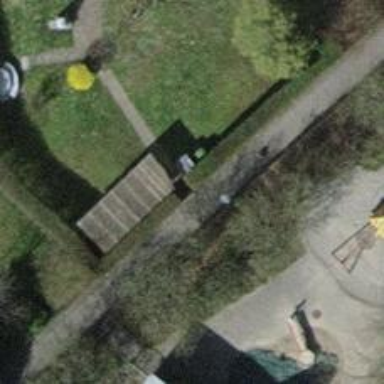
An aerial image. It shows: Entrance with barrier.